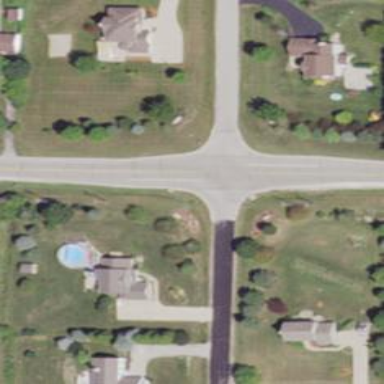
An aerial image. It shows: Residential road.